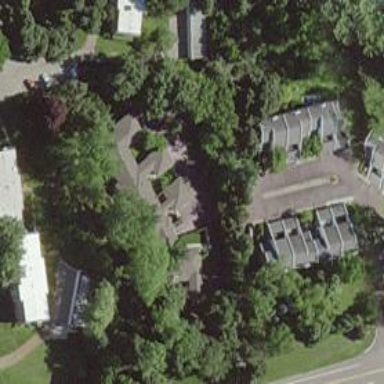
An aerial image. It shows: Condominium within residential area.